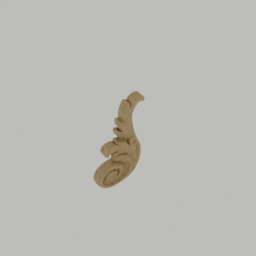
Label: decoration